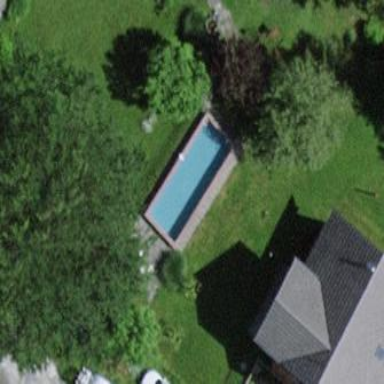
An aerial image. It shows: Outdoor swimming pool in leisure land.